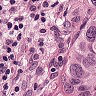
Metastatic tissue present: yes